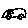
Label: car